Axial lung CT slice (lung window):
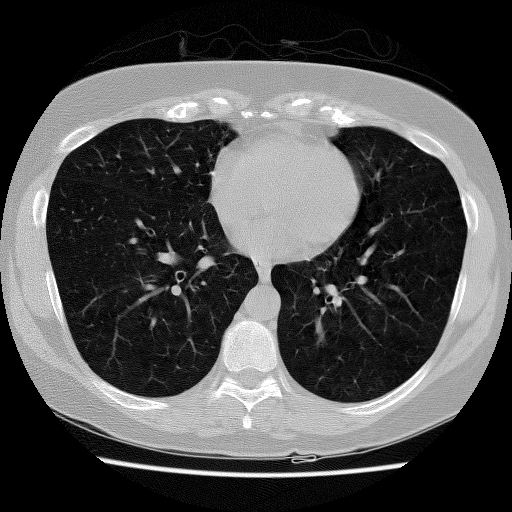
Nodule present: no